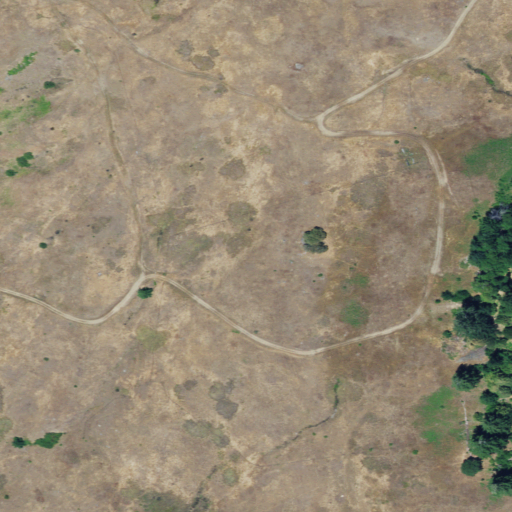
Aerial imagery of plain(s) in California named Marshall Opening containing grassland, open development, shrub, evergreen forest, and low intensity development